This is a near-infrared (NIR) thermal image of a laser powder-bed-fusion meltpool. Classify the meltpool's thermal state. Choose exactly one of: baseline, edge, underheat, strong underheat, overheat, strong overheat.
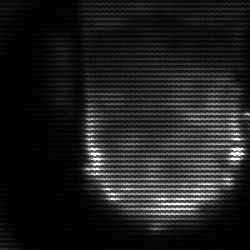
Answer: baseline